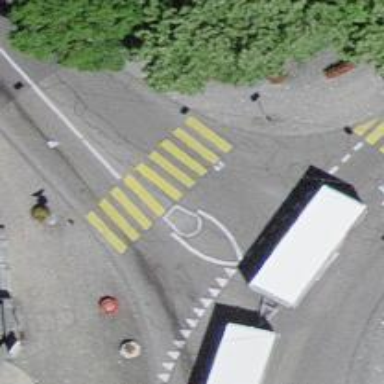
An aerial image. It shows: Marked road crossing with pedestrian island.